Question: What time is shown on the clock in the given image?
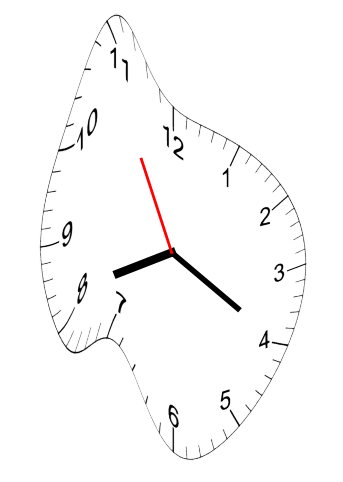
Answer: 08:19:55